Question: ---
I would like to add buttons inside a jsTree node, like this :

I used this code:
'''
$('#tree').jstree({
'core': {
'multiple': false,
'themes': {
'responsive': false
}
}
});
'''
'''
/* custom */
body {
font: 14px/14px "Lucida Sans Unicode", "Lucida Grande", sans-serif normal;
}
.actions a {
background: #333;
color: #ccc;
font-size: 11px;
line-height: 18px;
border-radius: 4px;
padding: 0 5px;
text-decoration: none;
}
.actions a:hover {
background: #999;
}
'''
'''
<link href="https://cdnjs.cloudflare.com/ajax/libs/jstree/3.0.9/themes/default/style.min.css" rel="stylesheet"/>
<script src="https://ajax.googleapis.com/ajax/libs/jquery/1.9.1/jquery.min.js"></script>
<script src="http://cdnjs.cloudflare.com/ajax/libs/jstree/3.0.1/jstree.min.js"></script>
<div id="tree">
<ul>
<li>
<span class="content">Folder</span>
<ul>
<li>
<span class="content">Subfolder</span>
<ul>
<li>
<span class="content">File</span>
<span class="actions">
<a href="/open">open</a>
<a href="/delete">delete</a>
</span>
</li>
</ul>
</li>
</ul>
</li>
</ul>
</div>
'''
My problem is that jsTree create '<a>' tags on each node (for a semantic purpose) and intercept every 'click' event. My own anchors are supposed to open a new page, but now nothing happens.
The author recommends to listen the 'changed.jstree' event, and do the job myself :
'''
$('#tree').on('changed.jstree', function (e, data) {
document.location = data.instance.get_node(data.selected[0], true).a_attr.href;
}).jstree();
'''
This solution would be perfectly acceptable if I wanted to use JS redirection. But I don't.
Currently, I edited jsTree source code to avoid event interception (<URL>, but like the author mentioned it, this is not the good way to do it. So here is my final question :
I'm open to any suggestion, I still can use to catch/trigger events, and my HTML markup can be reorganized.
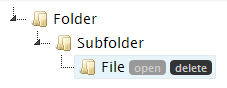
Answer: You can also try this:
'''
$('#tree').on('ready.jstree', function () {
$('#tree').off("click.jstree", ".jstree-anchor");
})
'''